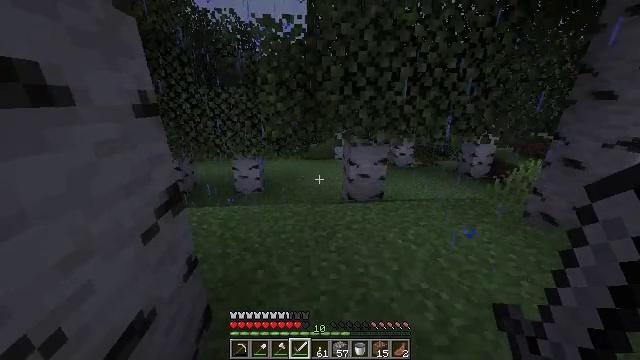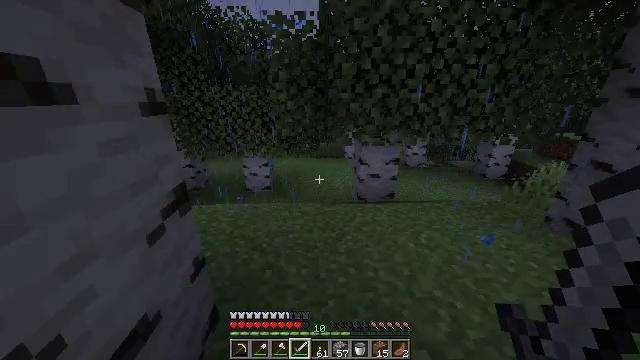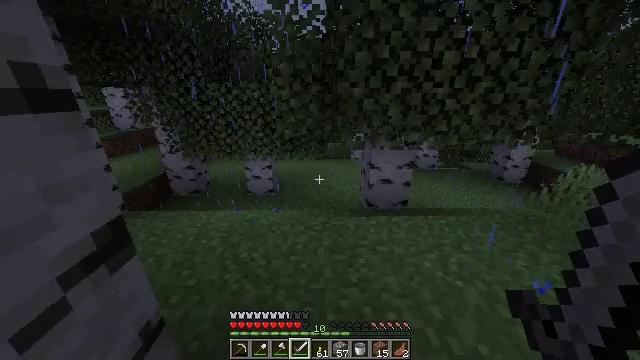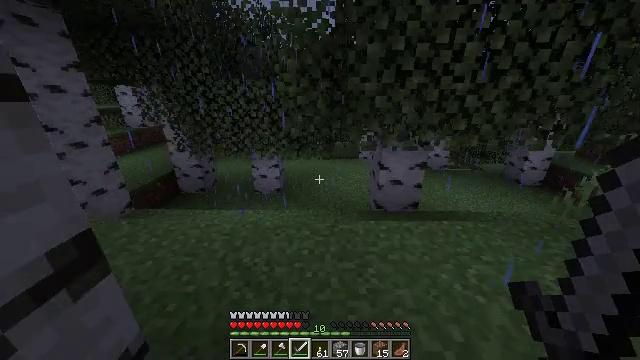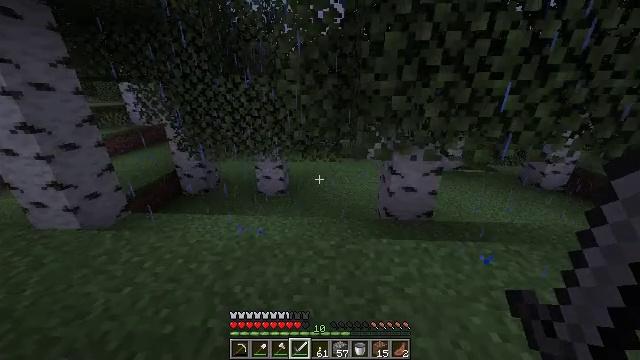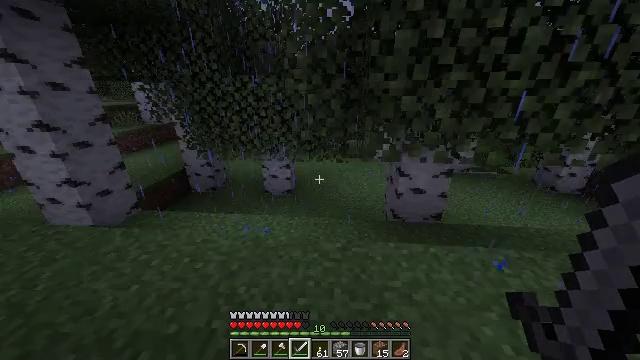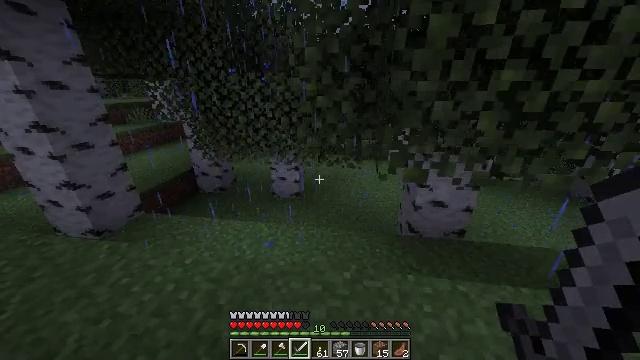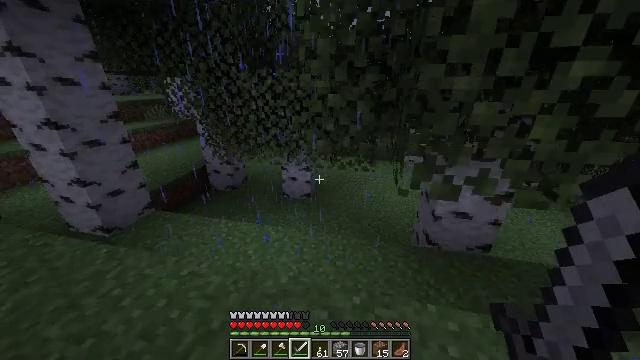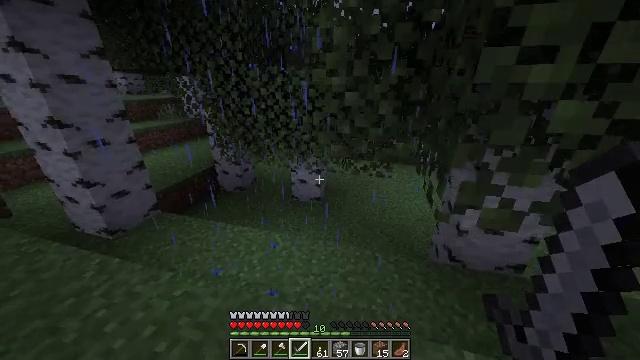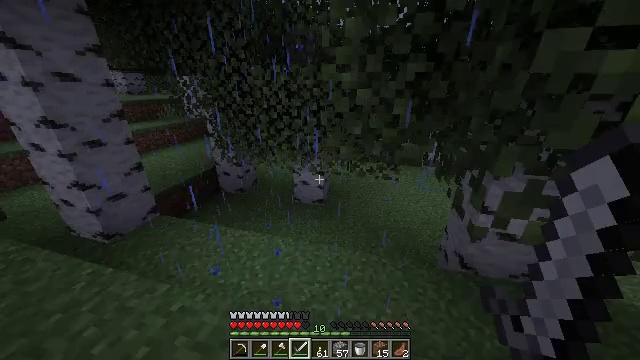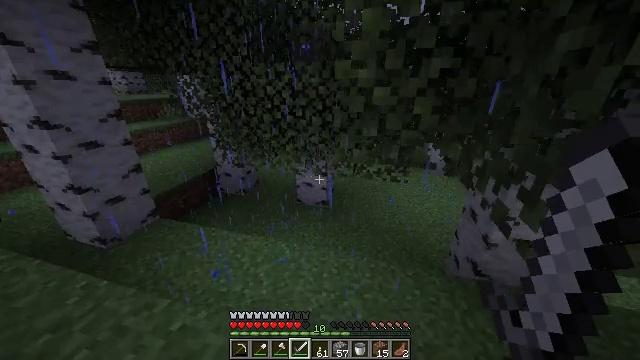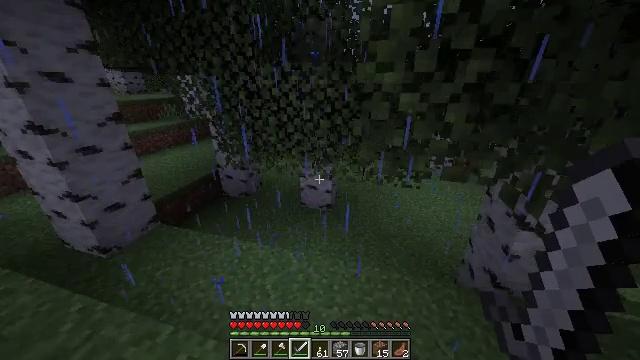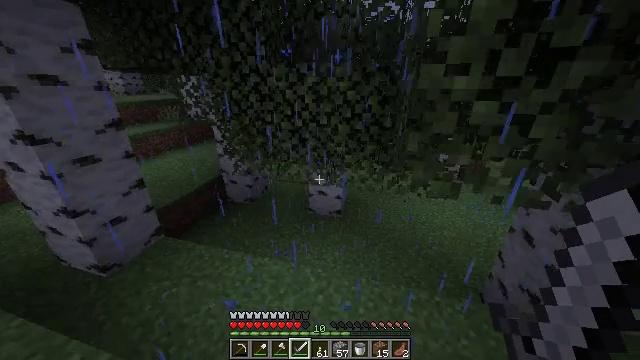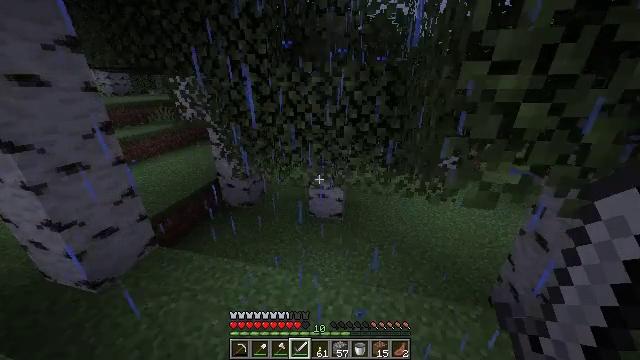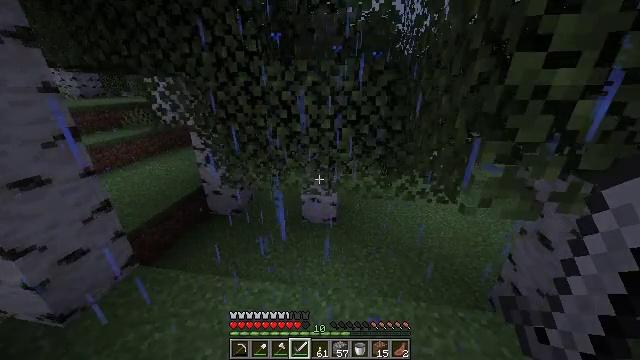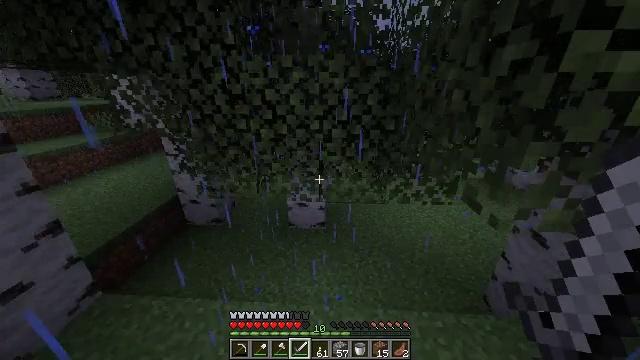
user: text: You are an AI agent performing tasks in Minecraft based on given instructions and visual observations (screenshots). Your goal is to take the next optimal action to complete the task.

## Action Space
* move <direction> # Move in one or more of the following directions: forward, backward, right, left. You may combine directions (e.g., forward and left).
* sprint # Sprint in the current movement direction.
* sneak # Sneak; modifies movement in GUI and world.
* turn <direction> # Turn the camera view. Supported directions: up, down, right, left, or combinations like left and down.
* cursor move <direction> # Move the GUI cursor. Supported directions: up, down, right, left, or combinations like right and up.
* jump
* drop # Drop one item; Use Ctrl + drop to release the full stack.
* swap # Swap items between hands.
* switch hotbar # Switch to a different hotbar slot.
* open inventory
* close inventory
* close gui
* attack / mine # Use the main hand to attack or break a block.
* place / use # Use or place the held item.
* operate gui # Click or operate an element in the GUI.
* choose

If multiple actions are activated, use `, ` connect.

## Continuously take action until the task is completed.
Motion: motion action
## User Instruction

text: Clear birch leaves to get saplings.
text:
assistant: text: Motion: move forward, sprint, turn left
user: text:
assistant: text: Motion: move forward, sprint, turn left
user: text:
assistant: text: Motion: move forward, turn left
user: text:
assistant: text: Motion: move forward, turn left
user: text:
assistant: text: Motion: move forward, turn left
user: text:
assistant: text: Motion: move forward, turn left
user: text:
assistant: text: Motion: move forward, turn left
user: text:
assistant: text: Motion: move forward and move left, sprint, turn left
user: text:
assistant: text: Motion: move forward and move left, sprint
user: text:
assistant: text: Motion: move forward and move left, sprint
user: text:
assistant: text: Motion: move forward and move left, sprint
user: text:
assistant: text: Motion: move forward and move left, sprint
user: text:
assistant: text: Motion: move forward and move left, sprint, turn right
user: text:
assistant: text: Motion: move forward, sprint, turn right
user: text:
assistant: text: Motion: move forward, sprint, turn right
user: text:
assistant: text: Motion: move forward, sprint, turn right
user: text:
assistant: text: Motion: move forward, sprint, turn right
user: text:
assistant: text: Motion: move forward, sprint, turn right
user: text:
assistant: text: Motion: move forward, sprint, turn right
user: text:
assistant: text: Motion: move forward, sprint, turn right
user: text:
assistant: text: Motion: move forward, sprint, turn right
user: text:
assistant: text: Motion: move forward, sprint, turn right and up
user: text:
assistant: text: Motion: move forward, sprint, turn right
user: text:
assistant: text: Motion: move forward, sprint, turn right and up
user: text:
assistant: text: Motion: move forward, sprint, turn right and up
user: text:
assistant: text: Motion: move forward, sprint, turn right
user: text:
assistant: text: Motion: move forward, sprint
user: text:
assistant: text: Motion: move forward, sprint
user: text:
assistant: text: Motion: move forward, sprint
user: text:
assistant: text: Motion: move forward, sprint